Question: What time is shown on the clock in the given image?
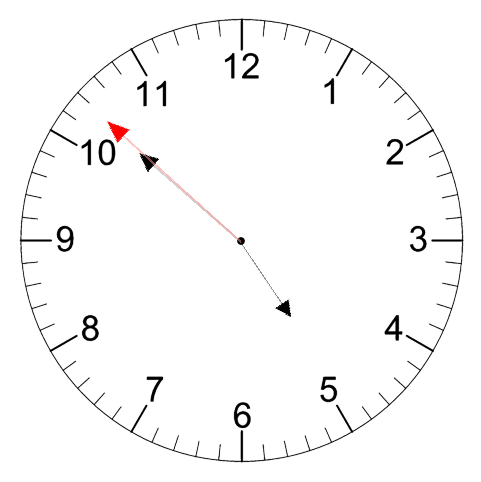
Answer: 04:51:52